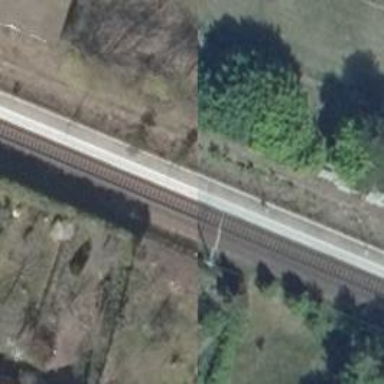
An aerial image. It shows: Stop position for public transport on the railway.